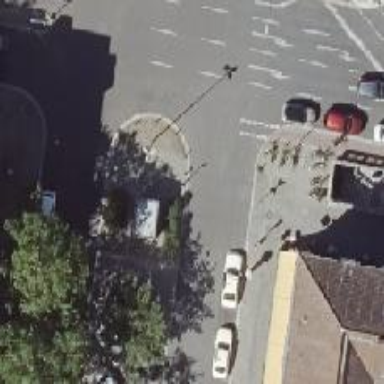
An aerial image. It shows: Footway that serves as traffic island.